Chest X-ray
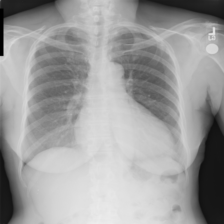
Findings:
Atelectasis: negative
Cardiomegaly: negative
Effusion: negative
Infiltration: negative
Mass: negative
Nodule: positive
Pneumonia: negative
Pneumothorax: negative
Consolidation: negative
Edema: negative
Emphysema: negative
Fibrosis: negative
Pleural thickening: negative
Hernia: negative